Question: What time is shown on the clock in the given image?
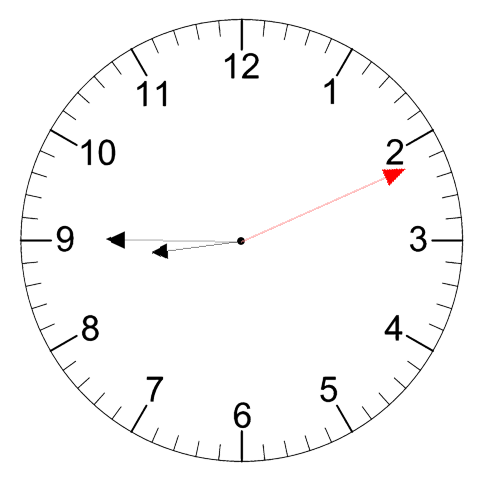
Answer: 08:45:11